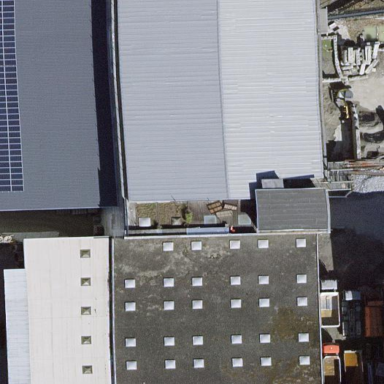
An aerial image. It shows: Industrial building.